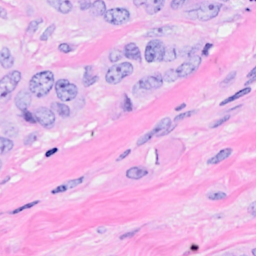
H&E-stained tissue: Breast